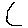
Label: hexagon